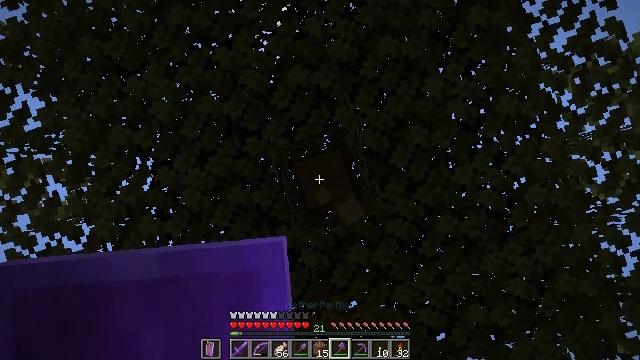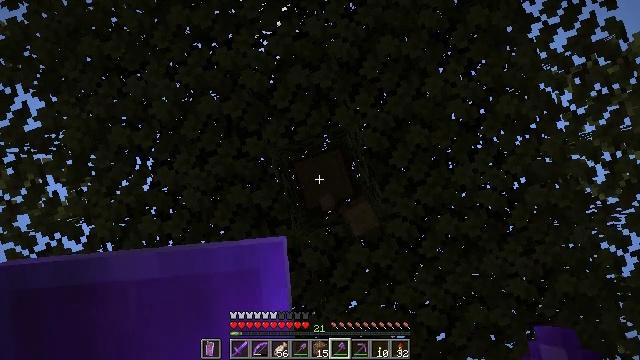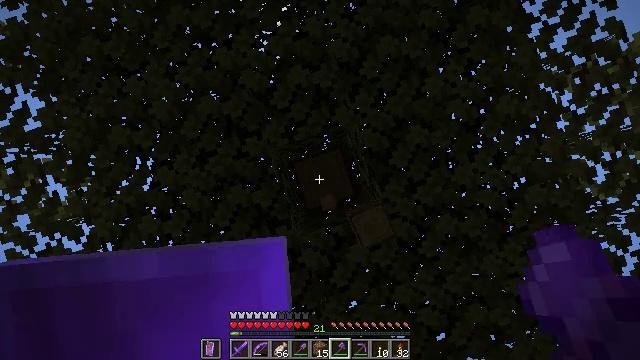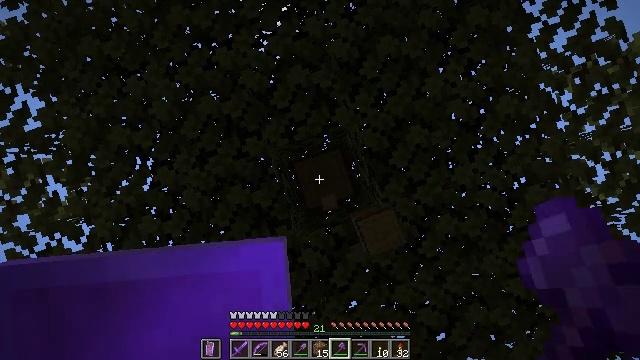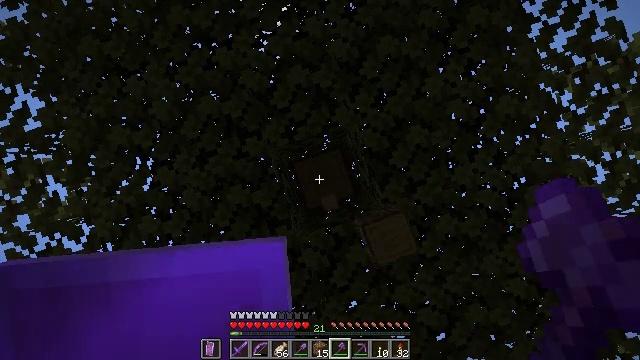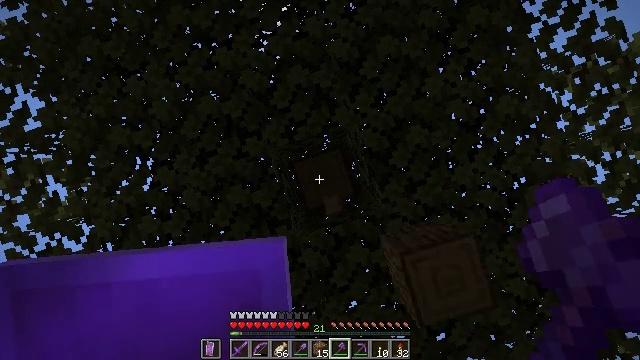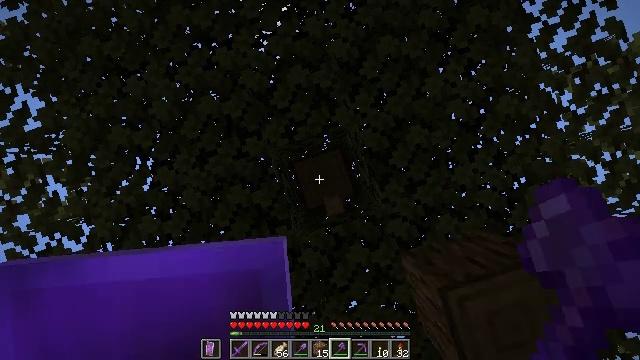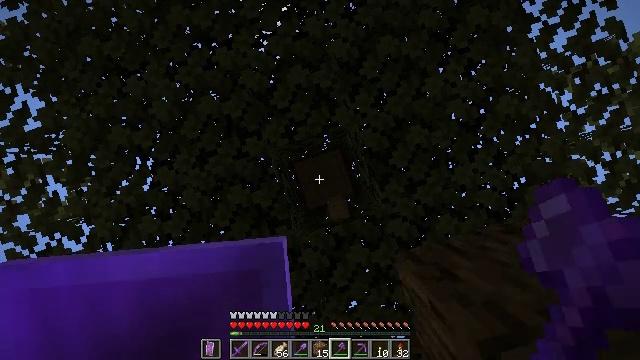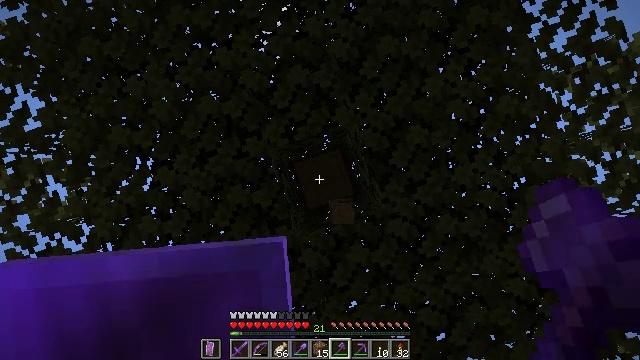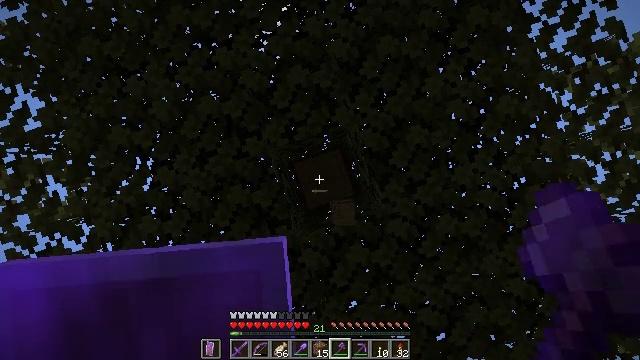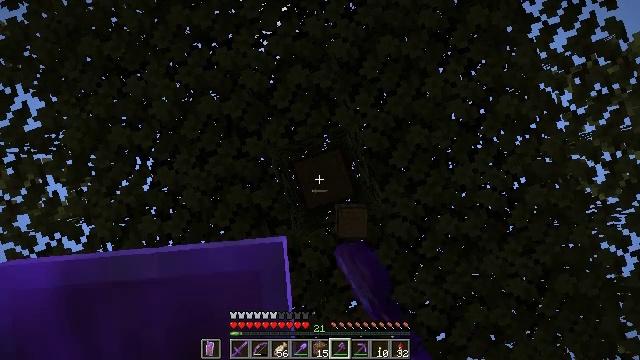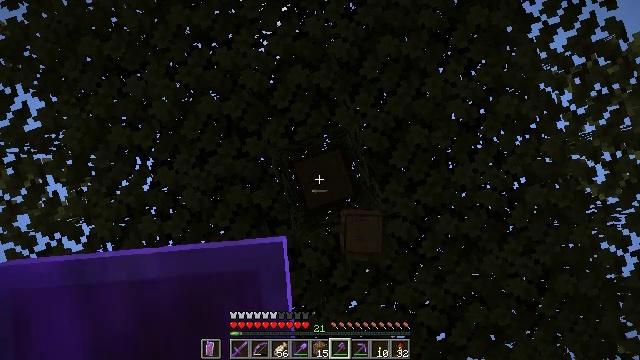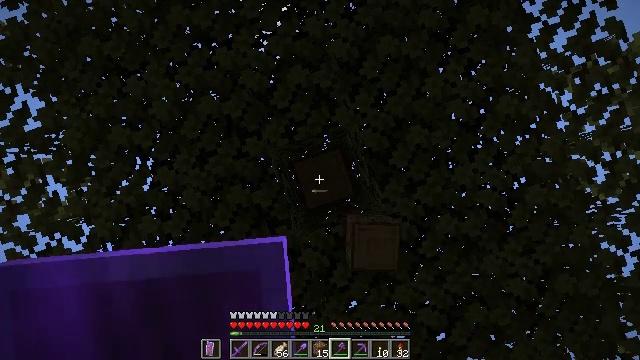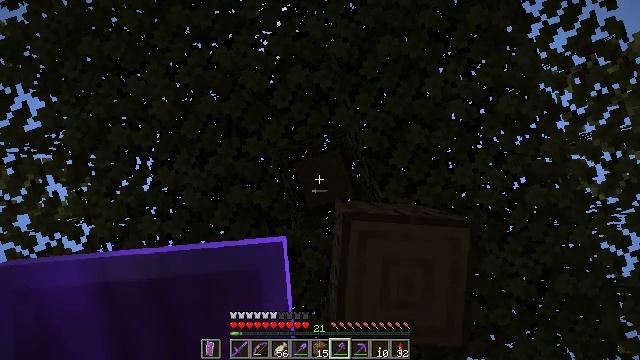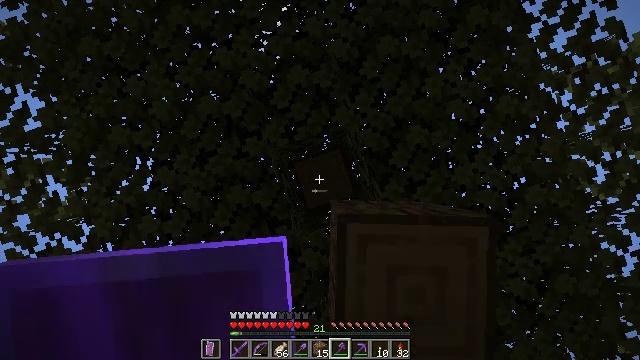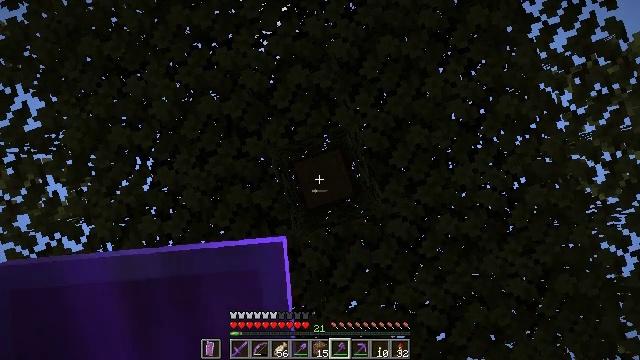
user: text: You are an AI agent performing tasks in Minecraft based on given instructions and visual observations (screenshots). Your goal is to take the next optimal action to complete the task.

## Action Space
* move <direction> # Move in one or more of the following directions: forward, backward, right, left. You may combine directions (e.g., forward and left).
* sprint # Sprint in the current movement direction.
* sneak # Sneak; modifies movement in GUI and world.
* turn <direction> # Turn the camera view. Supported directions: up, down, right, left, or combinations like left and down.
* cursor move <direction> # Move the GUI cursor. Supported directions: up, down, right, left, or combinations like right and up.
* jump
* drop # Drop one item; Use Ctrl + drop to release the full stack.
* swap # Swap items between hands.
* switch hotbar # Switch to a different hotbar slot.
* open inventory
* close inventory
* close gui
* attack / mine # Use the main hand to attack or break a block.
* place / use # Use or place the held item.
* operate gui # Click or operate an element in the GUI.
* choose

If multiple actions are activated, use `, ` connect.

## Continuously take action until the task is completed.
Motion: motion action
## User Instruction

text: Break the tree to get oak logs.
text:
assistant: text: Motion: sneak
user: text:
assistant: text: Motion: sneak
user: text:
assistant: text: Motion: sneak
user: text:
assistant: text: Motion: sneak
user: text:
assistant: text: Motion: sneak
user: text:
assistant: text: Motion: sneak
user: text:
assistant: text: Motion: sneak
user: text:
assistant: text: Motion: sneak
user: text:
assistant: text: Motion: sneak, attack / mine
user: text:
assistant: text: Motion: sneak, attack / mine
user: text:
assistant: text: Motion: sneak, attack / mine
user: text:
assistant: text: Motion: sneak, attack / mine
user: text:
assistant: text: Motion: sneak, attack / mine
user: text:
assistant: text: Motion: sneak, attack / mine
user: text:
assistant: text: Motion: attack / mine
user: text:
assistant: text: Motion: sneak, attack / mine
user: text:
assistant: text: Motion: attack / mine
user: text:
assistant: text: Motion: attack / mine
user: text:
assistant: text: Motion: attack / mine, jump
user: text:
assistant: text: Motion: attack / mine, jump
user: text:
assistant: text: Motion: attack / mine, jump
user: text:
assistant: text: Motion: attack / mine, jump
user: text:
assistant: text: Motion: attack / mine, jump
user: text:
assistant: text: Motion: attack / mine, jump
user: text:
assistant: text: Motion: attack / mine, jump
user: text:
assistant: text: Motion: attack / mine, jump
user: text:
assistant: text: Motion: attack / mine, jump
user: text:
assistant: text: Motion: attack / mine, jump
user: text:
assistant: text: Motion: attack / mine, jump
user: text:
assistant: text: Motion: attack / mine, jump